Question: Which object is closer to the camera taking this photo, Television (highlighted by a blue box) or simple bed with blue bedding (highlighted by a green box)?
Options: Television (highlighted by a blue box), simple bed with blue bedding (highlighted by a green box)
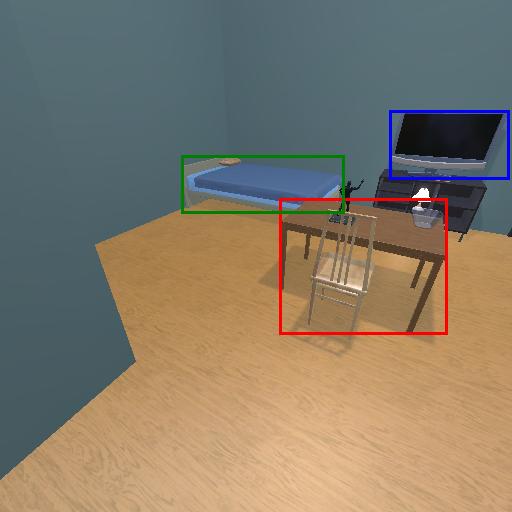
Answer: Television (highlighted by a blue box)